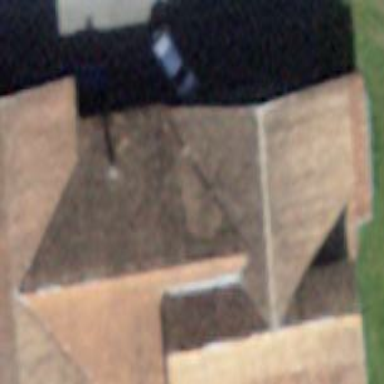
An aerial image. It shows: Barn.